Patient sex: M
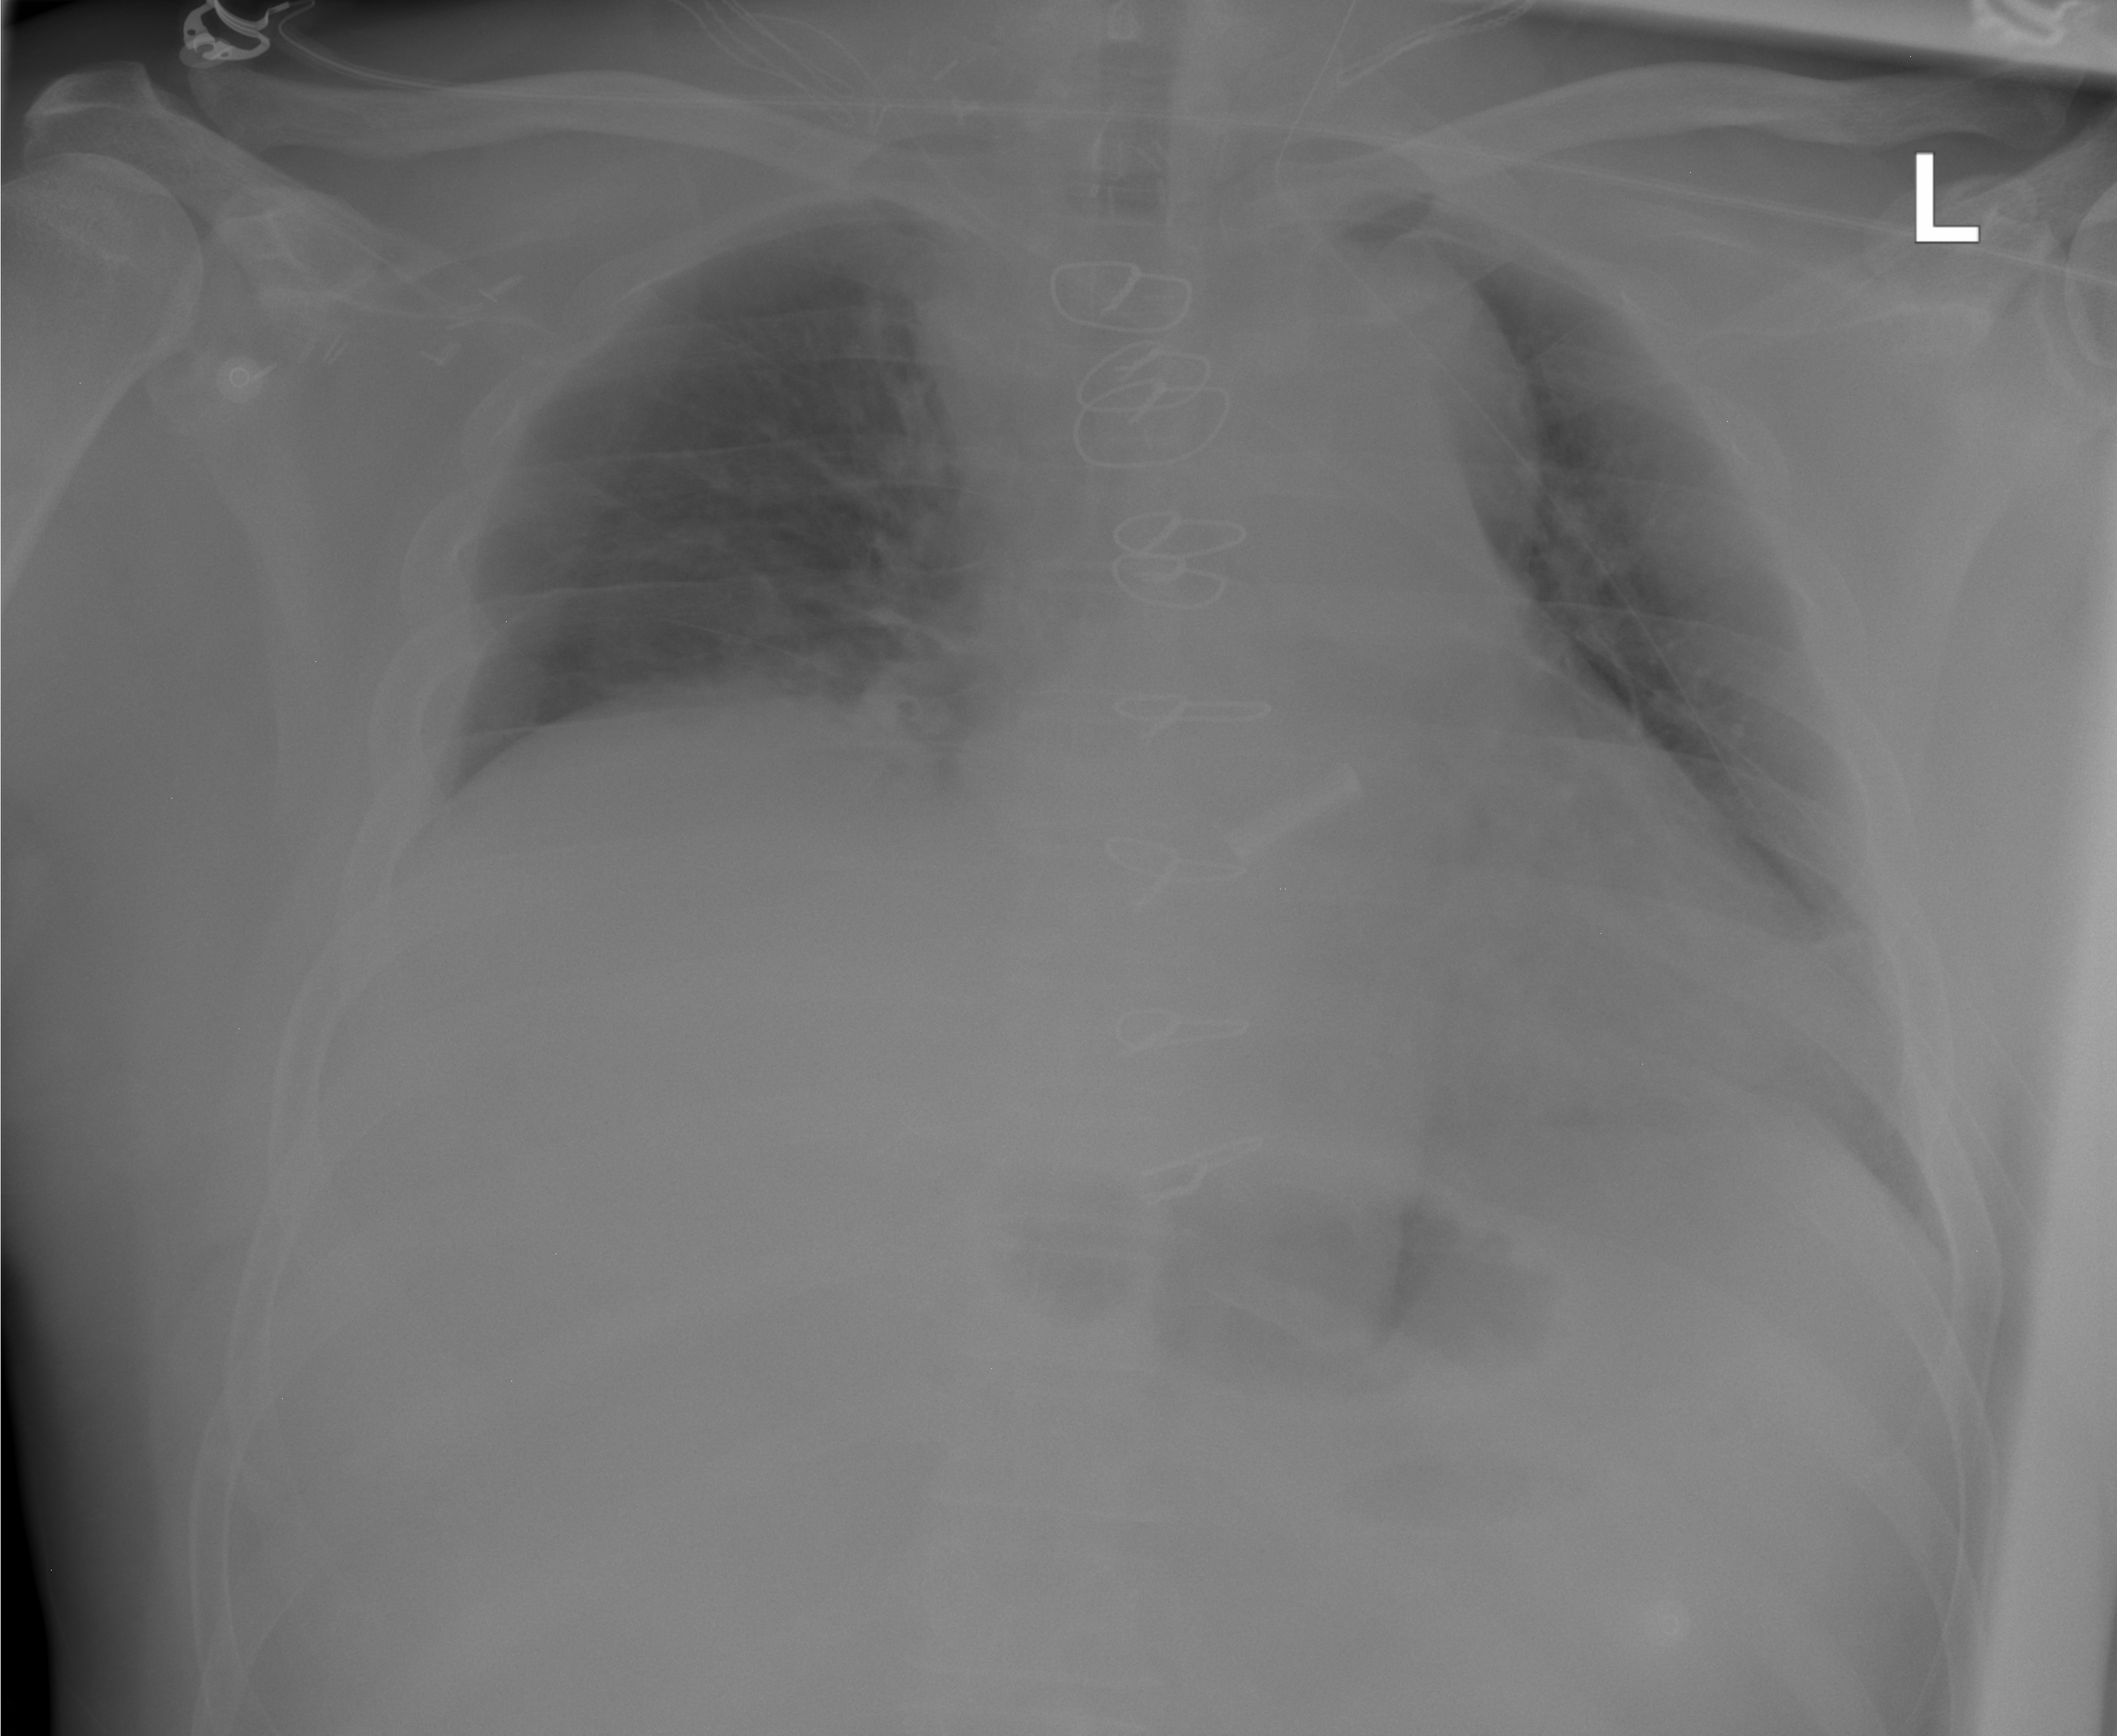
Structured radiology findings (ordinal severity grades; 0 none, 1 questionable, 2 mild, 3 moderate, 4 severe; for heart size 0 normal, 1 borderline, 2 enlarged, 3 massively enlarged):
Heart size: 0
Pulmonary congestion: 0
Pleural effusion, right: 0
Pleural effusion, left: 0
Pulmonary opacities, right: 0
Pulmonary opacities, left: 0
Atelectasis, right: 1
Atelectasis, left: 1